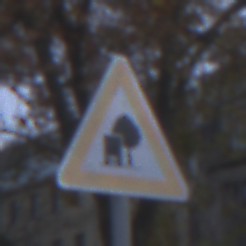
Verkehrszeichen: UnzureichendesLichtraumprofil
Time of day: SunriseSunset
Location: Outdoor (Urban)
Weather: PartlyCloudy
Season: NotSpecified
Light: Natural